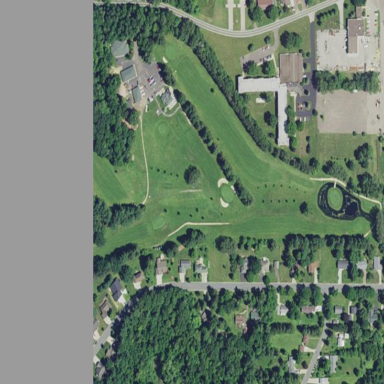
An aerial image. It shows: Golf course surrounded by greenery.